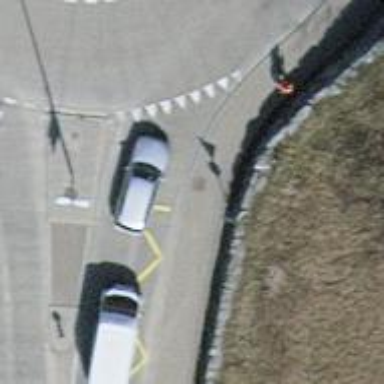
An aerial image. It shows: Public transport stop position.